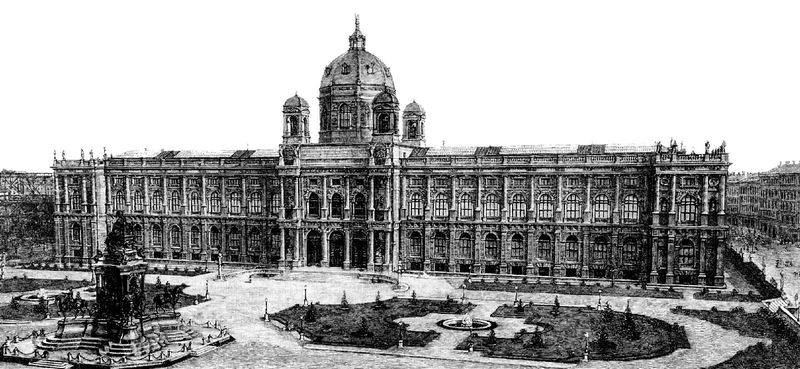
Titel: Wien, Kunsthistorisches Museum
Künstler: Gottfried Semper
Institution: Wien, Kunsthistorisches Museum
Schlagwörter: menschen, stadt, teich, fenster, frankreich, lampen, laternen, paris, straße, säulen, gebäude, park, schloss, barock, renaissance, brunnen, turm, garten, skulptur, springbrunnen, fassade, italien, hof, platz, kuppel, ring, foto, türme, palast, denkmal, lithografie, schwarzweiß, rathaus, portal, romanik, museum, wien, gothik, louvre, stockwerke, rennaissance, bau, brunne, monument, bauwerk, vorplatz, museeum, ringstraße, französischer garten, arcchitektur, mussen, historisches museum, naturhistorisches